Question: I want to draw text just like the following style -- the image is always on the top right corner, and the text is around the image.

Could anyone tell me how to implement this on iOS? Do I need to use Core Text?
Thanks in advance!
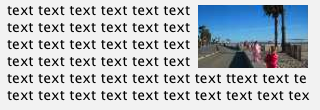
Answer: Yes, CoreText is the best way to do this. The code to do it is a little long to post here. Some code that may point you in the right direction is in the article <URL> If the process for doing it is still confusing, ping me and I finally write the blog post I've been meaning to write on the subject.